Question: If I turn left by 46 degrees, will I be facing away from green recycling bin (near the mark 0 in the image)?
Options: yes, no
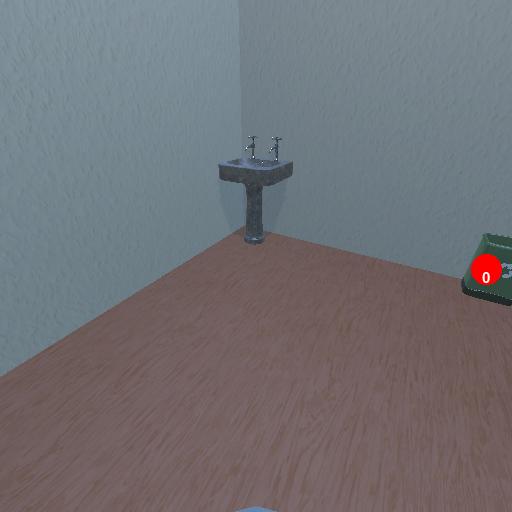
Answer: yes